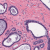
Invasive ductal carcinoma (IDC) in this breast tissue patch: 0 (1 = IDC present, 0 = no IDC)